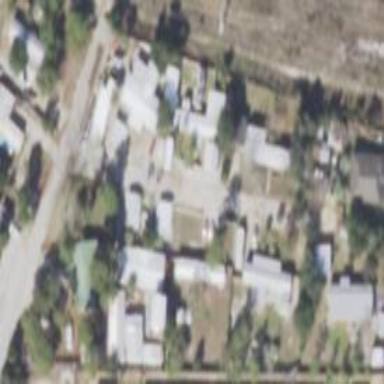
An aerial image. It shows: Residential area designated as trailer park.